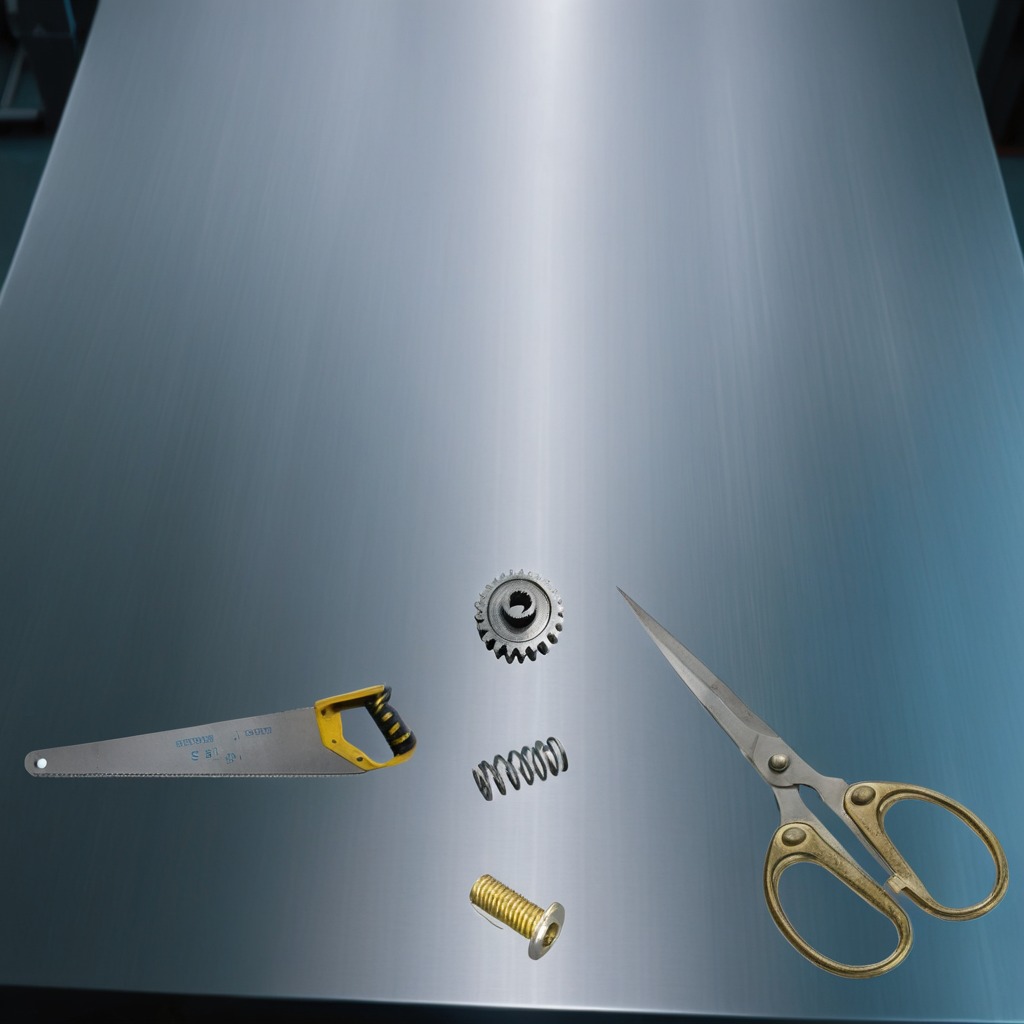
A steel gear with teeth, a metal machine screw, a coiled metal spring, a handheld metal saw, and a pair of scissors are lying on the metal table.